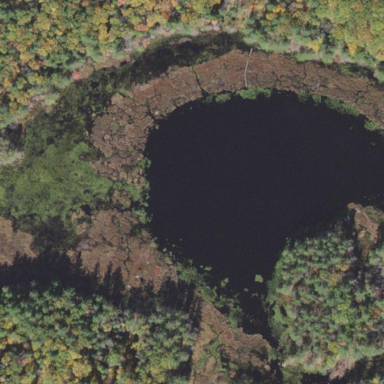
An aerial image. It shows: Serene pond surrounded by nature.